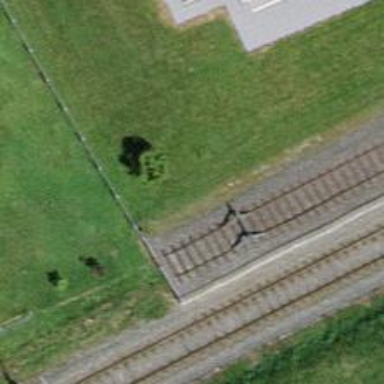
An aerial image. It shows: Railway yard with one track.